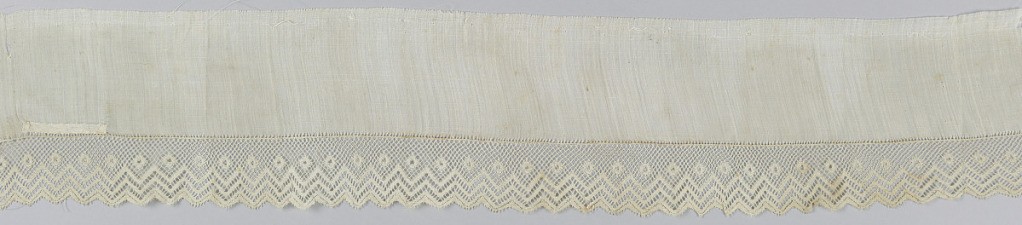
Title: Edging
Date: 19th century
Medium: linen Technique: bobbin lace (Valenciennes ground)
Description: Design of scalloped border with bow knots and flowers on diamond mesh.